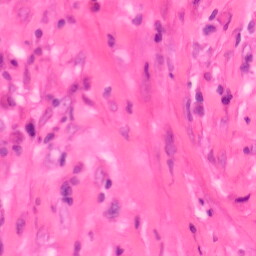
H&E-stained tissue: Colon